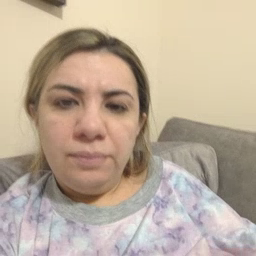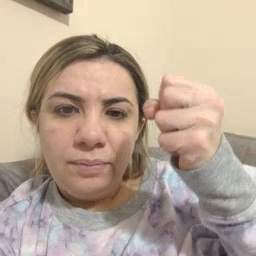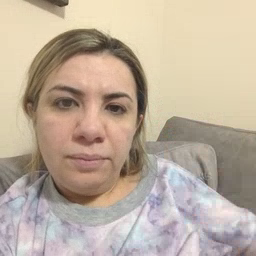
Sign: milk